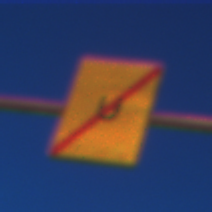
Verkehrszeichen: EndeUmleitung
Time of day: Night
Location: Outdoor (Urban)
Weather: PartlyCloudy
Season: NotSpecified
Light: Artificial